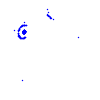
Particle: electron